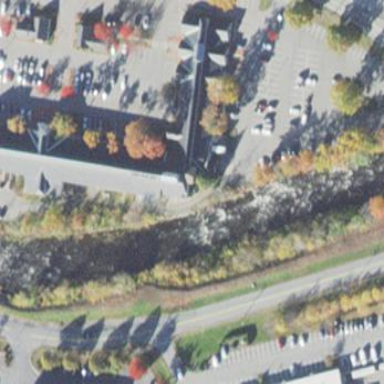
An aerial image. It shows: Mall building.